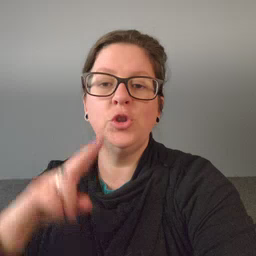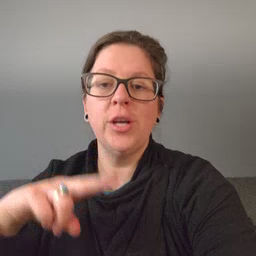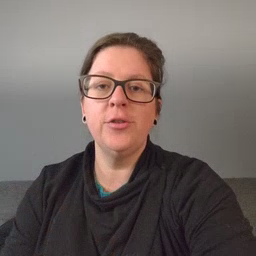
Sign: chair